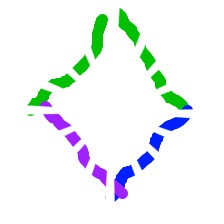
Shape: rhombus